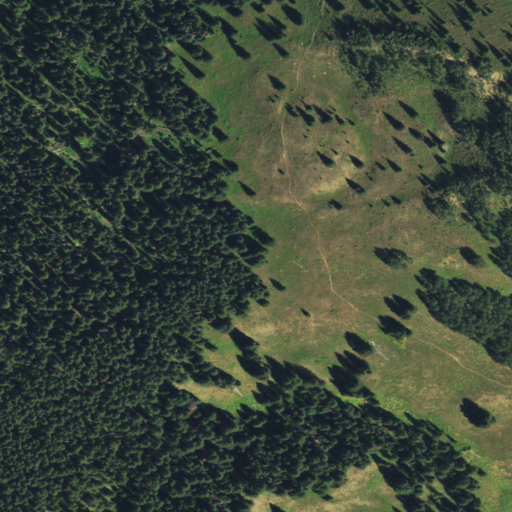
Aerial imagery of gap in Colorado named Hoodon Gap containing evergreen forest, shrub, and deciduous forest